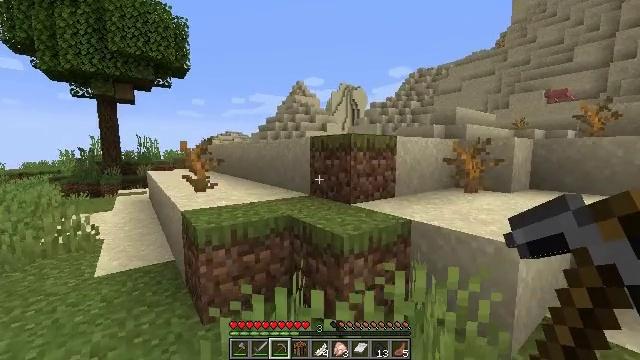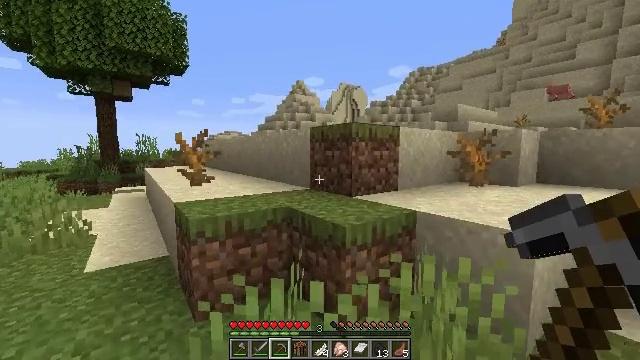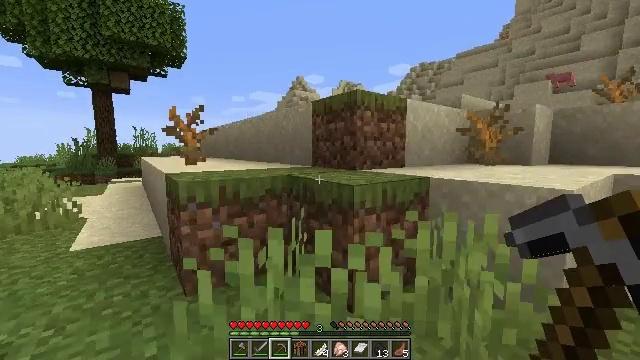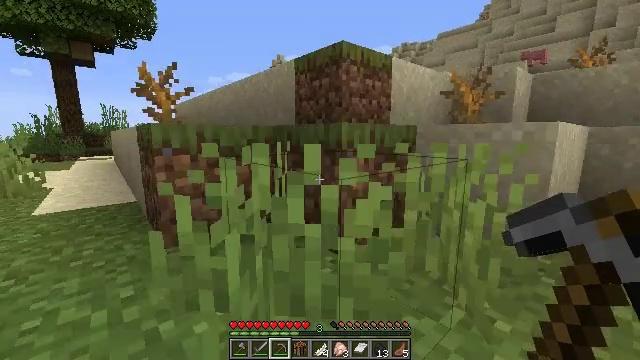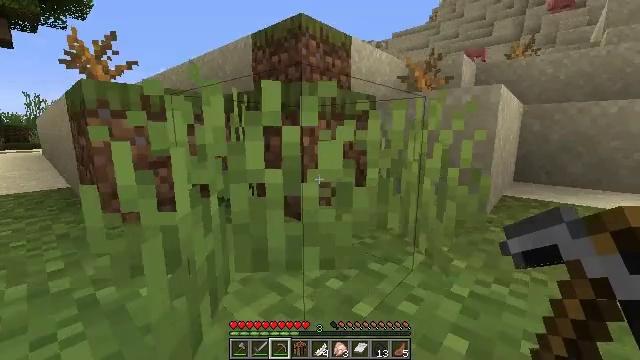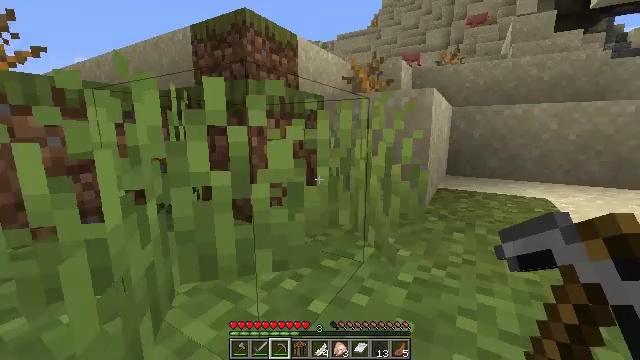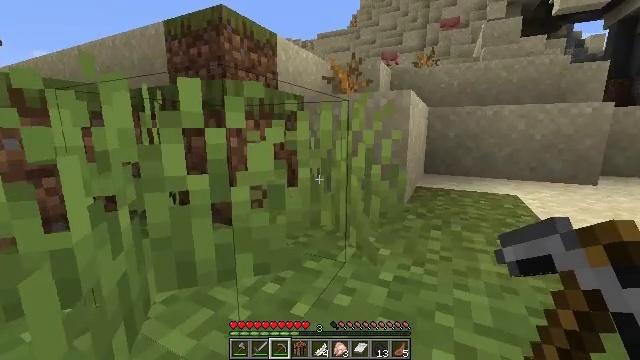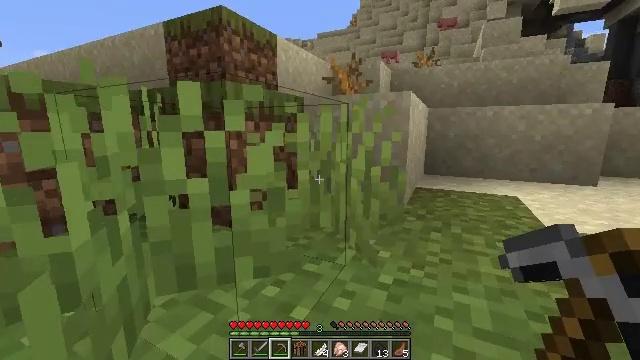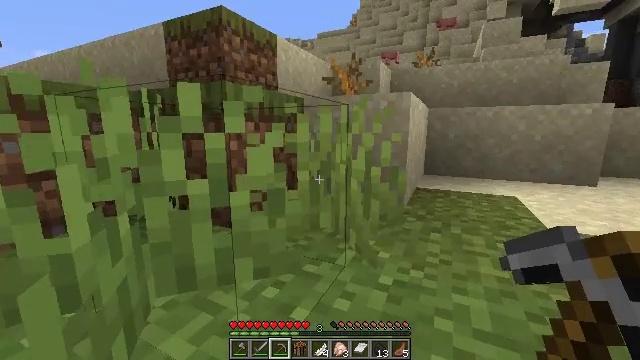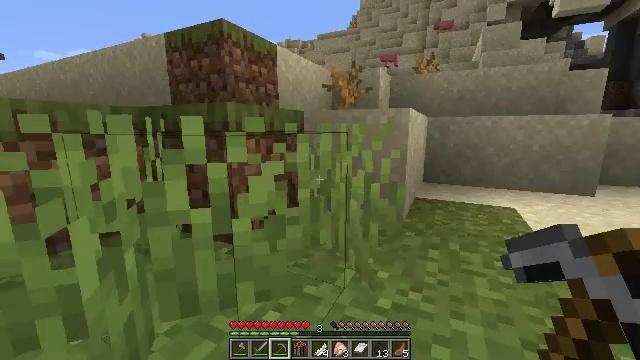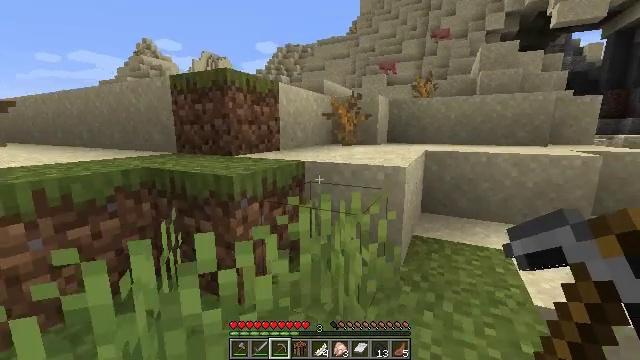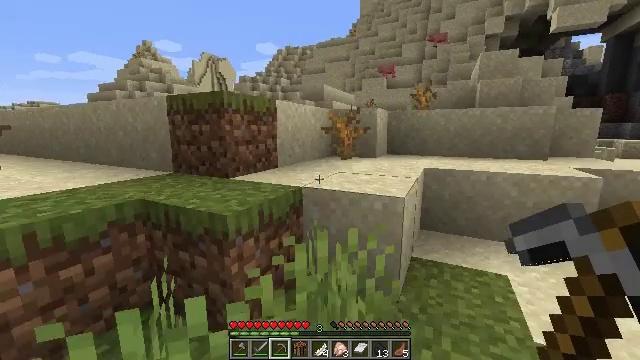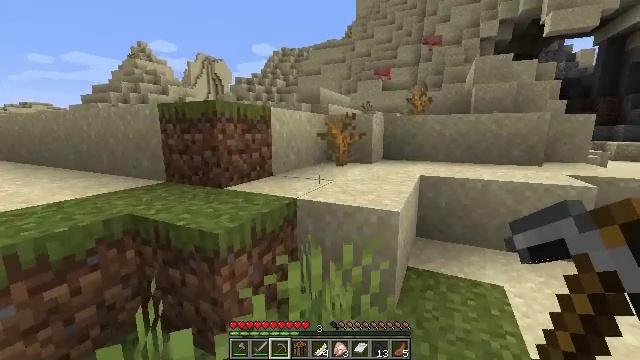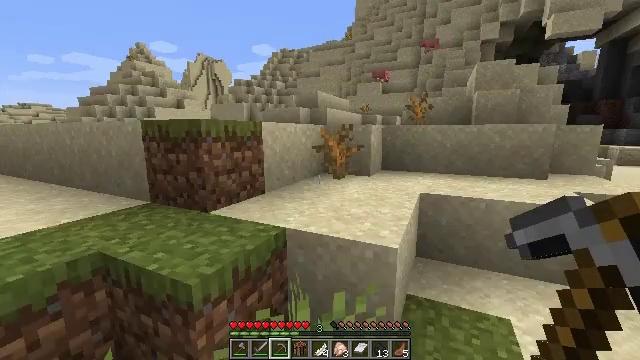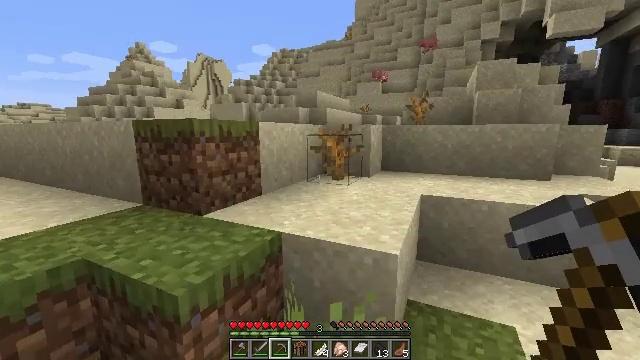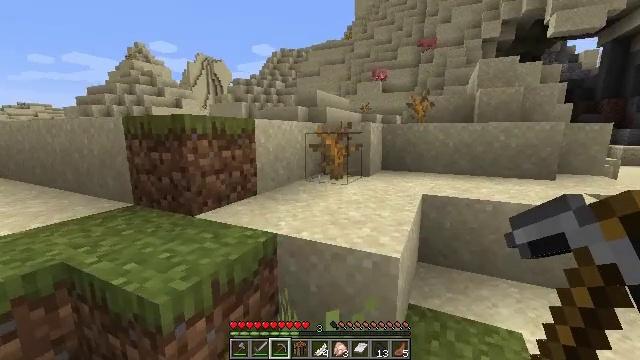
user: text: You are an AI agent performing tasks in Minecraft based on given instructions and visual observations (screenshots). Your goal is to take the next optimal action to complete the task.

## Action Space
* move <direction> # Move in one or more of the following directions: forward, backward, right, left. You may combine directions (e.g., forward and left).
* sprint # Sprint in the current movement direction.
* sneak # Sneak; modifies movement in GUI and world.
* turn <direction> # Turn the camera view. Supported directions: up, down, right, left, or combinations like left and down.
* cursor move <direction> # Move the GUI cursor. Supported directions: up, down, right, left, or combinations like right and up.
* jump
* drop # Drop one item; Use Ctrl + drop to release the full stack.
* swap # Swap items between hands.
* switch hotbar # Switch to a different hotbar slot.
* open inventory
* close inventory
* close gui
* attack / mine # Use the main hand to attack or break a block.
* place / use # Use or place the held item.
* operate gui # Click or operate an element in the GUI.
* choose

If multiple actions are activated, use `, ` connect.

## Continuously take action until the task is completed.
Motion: motion action
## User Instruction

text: Kill mobs.
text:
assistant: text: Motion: move forward
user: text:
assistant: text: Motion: move forward
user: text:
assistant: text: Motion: move forward, turn right and down
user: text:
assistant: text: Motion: move forward, turn right
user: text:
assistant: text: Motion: move forward, turn right
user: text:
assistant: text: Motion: move forward, turn right
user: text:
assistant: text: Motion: move forward
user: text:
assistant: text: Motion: move forward
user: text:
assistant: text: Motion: move forward, jump
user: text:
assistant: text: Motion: move forward, jump
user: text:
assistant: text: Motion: move forward, jump
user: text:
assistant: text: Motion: move forward, jump
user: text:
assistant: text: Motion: move forward
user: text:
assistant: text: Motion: move forward
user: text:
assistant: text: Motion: move forward
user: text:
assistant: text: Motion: move forward
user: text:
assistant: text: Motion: move forward
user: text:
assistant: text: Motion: move forward
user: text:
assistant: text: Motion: move forward
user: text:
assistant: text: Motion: move forward, turn right
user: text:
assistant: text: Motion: move forward, turn right and up, jump
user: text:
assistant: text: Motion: move forward, turn right, jump
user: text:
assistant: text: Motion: move forward, turn right, jump
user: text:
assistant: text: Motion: move forward, turn right, jump
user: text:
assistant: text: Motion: move forward, turn right
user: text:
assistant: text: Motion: move forward
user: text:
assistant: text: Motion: move forward, turn right
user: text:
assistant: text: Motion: move forward, turn right
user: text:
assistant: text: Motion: move forward, turn right
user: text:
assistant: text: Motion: move forward, turn right